Field crop: maize
Growth stage: 1
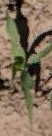
Species: maize